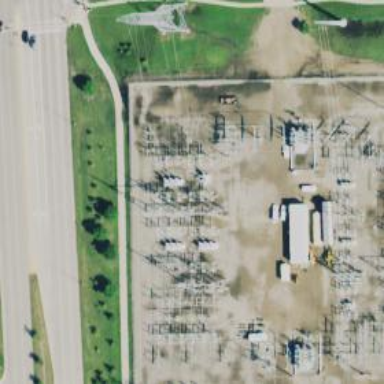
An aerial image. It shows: Switch for power supply.